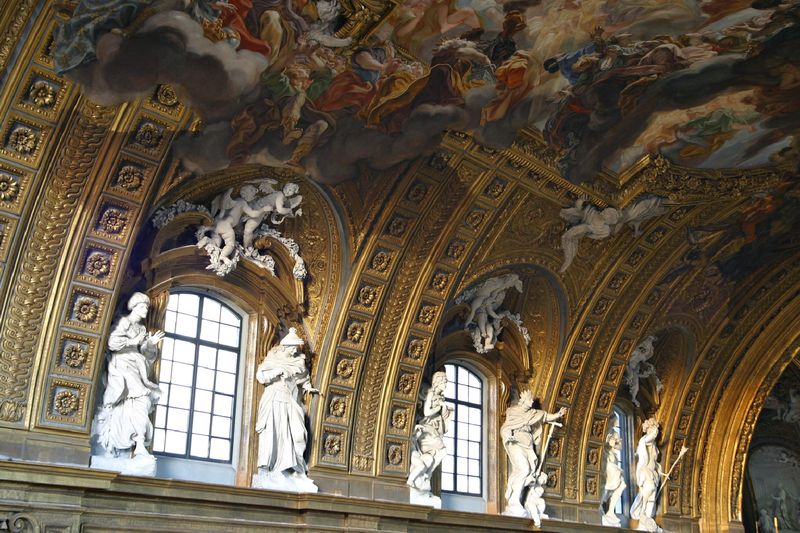
Titel: Stuckausstattung in Il Gesù in Rom
Künstler: Giovanni Battista Gaulli
Standort: Rom, Il Gesù (EU - I - Latium)
Schlagwörter: wolken, fenster, blüten, kirche, gold, decke, innen, engel, figuren, ornamente, stuck, religion, sims, statuen, fresko, deckenbemalung, frasken